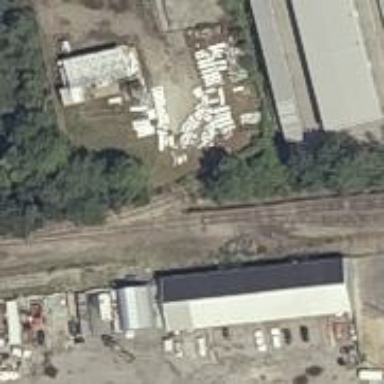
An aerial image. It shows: Rail spur service.